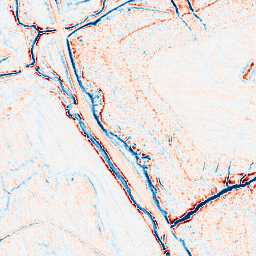
Category: edge_preserving
Decomposition family: anisotropic_diffusion
Decomposition parameters: iterations: 10
kappa: 30
gamma: 0.15
Upsampling method: sinc_blackman
Upsampling parameters: scale: 4
kernel_size: 8
Upsampling scale: 4